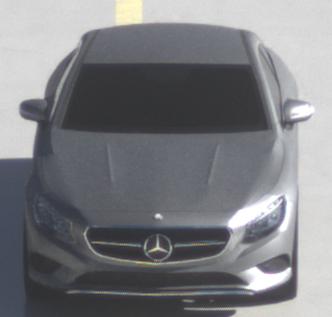
Make: Mercedes-Benz
Model: S 400 Coupé
Detailed model: S-Class (217) Coupé
Model produced from: 2015/10
Model produced until: 2017/09
Doors: 2
Color: gray
Road condition: wet road
Daytime: morning or afternoon
Contrast: high contrast